Field crop: maize
Growth stage: 2
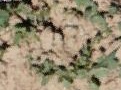
Species: convolvulus